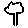
Label: tree